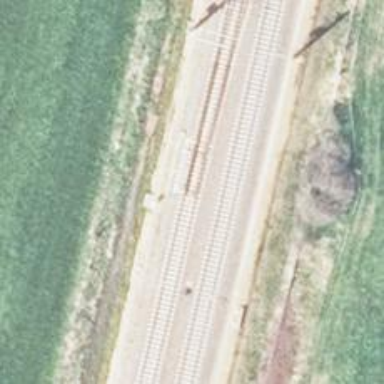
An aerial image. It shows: Railway switch with the turnout pointing to the right.